Question: I have a menu div which changes height dynamically, depending on the content.
The IE-only issue is that the border leaves a stain on the page when the menu div shrinks as shown in the attached image.

Are there any CSS or jQuery hacks which could fix this?
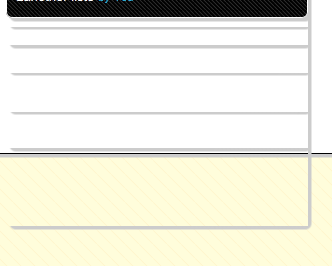
Answer: You could try closing and reopening the dialog every time it is resized, sort like this:
'''
$("#mydiv").dialog({
resize: function(event, ui){
$("#mydiv").dialog("close").dialog({height:ui.size.height});
}
});
'''